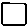
Label: square